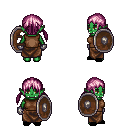
a pixel art fantasy rpg character, female body template, orc, green skin, brown sleeveless shirt, robe skirt, pink twin-tailed hairstyle, metal gloves, black slippers, shield, four views (front, back, left, right), 2x2 character sprite sheet, small pixel art, hard edges, no anti-aliasing